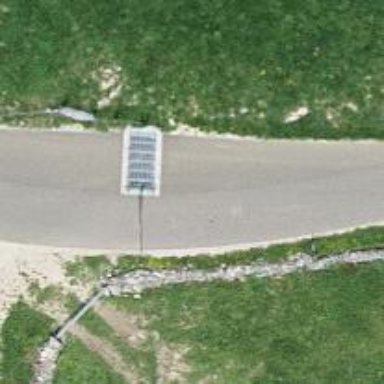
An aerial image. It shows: Cattle grid barrier.